Question: '''
$rid = ""
if( isset( $_GET['rid'] ) {
$rid = $_GET['rid'];
}
<?php $this->widget('zii.widgets.grid.CGridView', array(
'id'=>'guests-grid',
'dataProvider'=>$model->search(),
'filter'=>$model,
'columns'=>array(
'name',
'address',
'contact_numbers',
'email_addresses',
/*
'company_name',
'company_contact_nos',
'person_to_notify_emergency',
'person_to_notify_contact_no',
*/
array(
'class'=>'CButtonColumn',
'viewButtonUrl' => 'Yii::app()->createUrl("guests/view",array("id"=>$data->idGuests,"rid"=>"$rid"))',
),
),
)); ?>
'''
I'm sure the $rid exist because this is my url
'''
http://localhost/mysite/index.php?r=guests/admin&rid=1
'''

The error is caused by the viewButtonUrl, I know that the reason why $_GET['rid'] has an error because all variables in a CGridView should b in the $model variable.
Is there a way to fix this one? Your help will be greatly appreciated and rewarded!
Thanks!
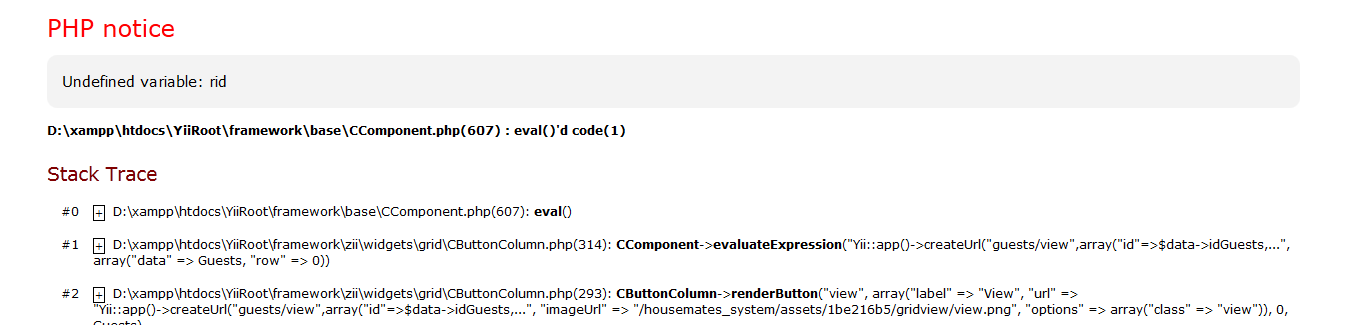
Answer: The problem is that you're using single quotes and thus giving the variable to the CGridView component.
CGridView then tries to parse the string. However, in CGridView's context, there isn't a variable '$rid'.
Use double quotes in this case and escape the double quotes inside the string.
'''
'Yii::app()->createUrl("guests/view",array("id"=>$data->idGuests,"rid"=>"$rid"))'
'''
Becomes
'''
"Yii::app()->createUrl("guests/view",array("id"=>\$data->idGuests,"rid"=>"$rid"))"
'''